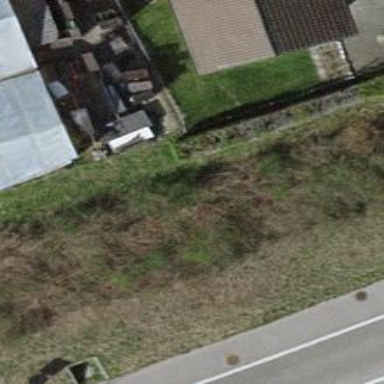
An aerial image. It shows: Hedge acting as barrier.